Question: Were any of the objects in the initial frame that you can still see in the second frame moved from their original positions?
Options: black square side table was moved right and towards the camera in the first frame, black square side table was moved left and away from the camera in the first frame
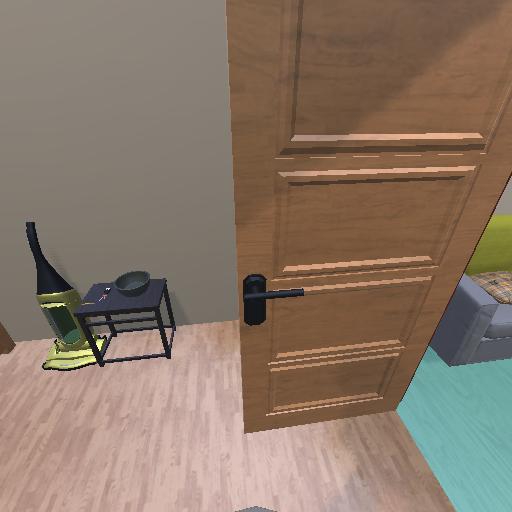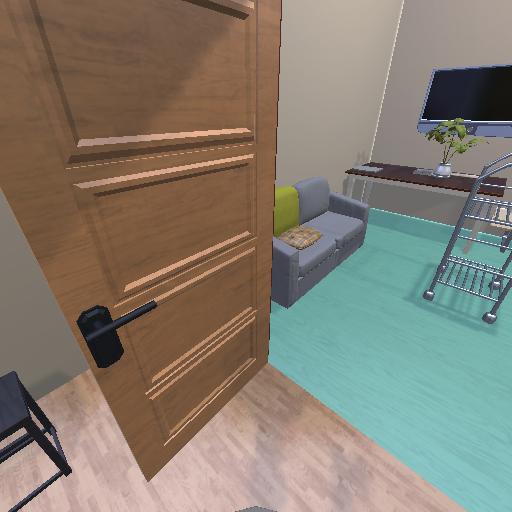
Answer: black square side table was moved right and towards the camera in the first frame